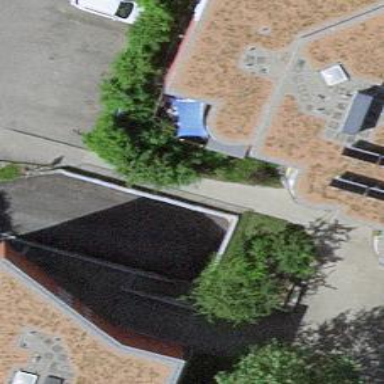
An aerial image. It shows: Parking entrance.